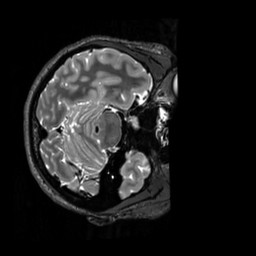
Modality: T2w
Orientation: axial
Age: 30
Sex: female
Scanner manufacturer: siemens
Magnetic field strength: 3 T
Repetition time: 3.2 s
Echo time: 0.728 s